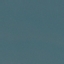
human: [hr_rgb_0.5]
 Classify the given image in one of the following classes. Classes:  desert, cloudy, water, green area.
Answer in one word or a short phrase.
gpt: water